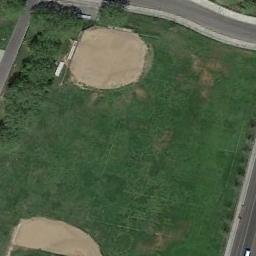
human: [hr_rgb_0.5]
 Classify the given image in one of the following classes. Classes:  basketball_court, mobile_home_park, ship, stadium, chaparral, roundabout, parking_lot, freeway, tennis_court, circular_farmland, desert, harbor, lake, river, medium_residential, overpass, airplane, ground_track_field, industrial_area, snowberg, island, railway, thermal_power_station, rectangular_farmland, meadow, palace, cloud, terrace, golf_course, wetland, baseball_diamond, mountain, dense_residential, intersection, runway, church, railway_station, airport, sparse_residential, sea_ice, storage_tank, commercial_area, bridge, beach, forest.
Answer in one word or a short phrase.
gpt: baseball_diamond